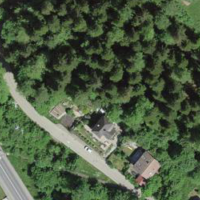
EUNIS habitat code: 55
Species observed at this site:
Heracleum sphondylium